Interaction volume radius: 10 \u00c5
Interaction volume height: 10 \u00c5
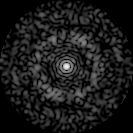
Disorder parameter: 0.7908